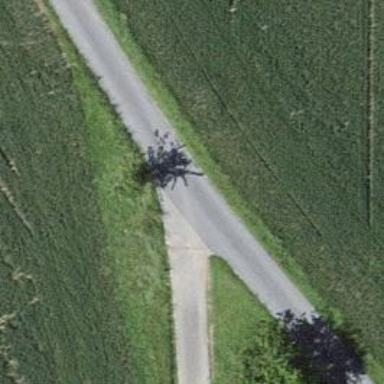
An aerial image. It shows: Service road with unpaved surface.